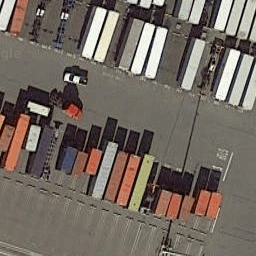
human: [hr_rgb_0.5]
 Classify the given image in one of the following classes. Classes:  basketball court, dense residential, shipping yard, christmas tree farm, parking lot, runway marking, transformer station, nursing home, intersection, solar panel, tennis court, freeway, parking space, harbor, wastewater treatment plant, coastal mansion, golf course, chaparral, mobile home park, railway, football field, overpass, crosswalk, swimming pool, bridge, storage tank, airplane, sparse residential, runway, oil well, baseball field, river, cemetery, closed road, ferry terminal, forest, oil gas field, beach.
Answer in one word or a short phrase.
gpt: shipping yard